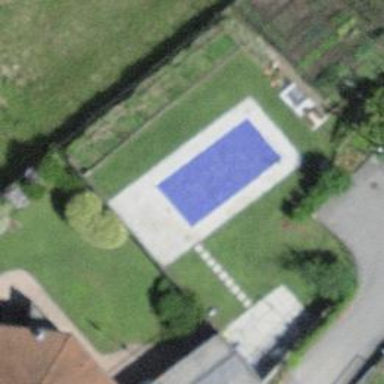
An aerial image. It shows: Swimming pool located in leisure land.